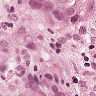
Metastatic tissue present: yes